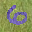
Label: 6